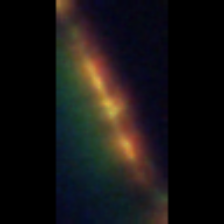
Taxon: Pennate
Group: Diatoms